一年级 · 算术

$\square \bigcirc=\square($ 元 $)$六、解决问题。(第 30 题 10 分, 其余每题 6 分, 共 34 分)
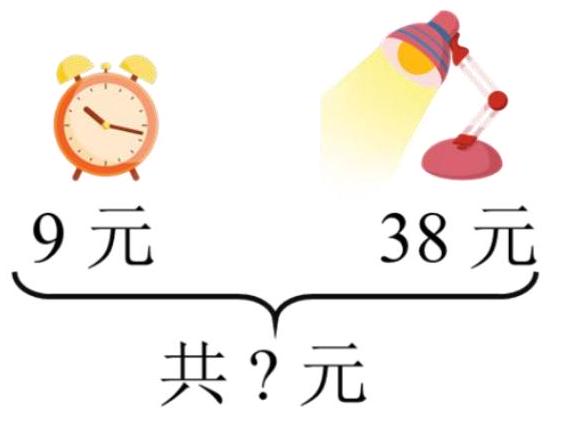
答案: 详解$38+9=47 （$ 元 $)$